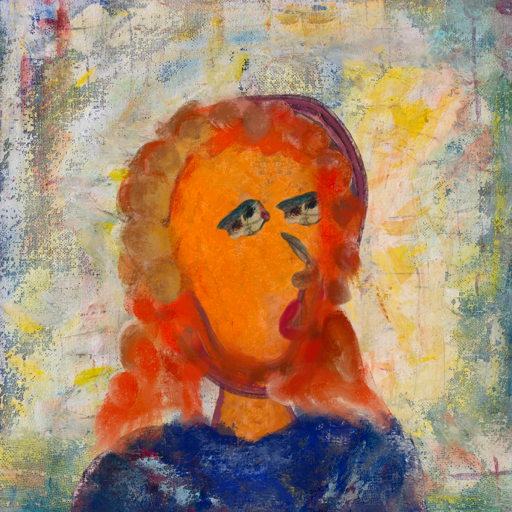
Background: Irani, Head And Neck Side: Hypocrite_w_Hair, Face Side: Pipe, Bust: Irani, Hair Side: Rupkatha, Head Accessory: Blank, Second Necklace: Blank, Necklace: Blank, Baby: Blank